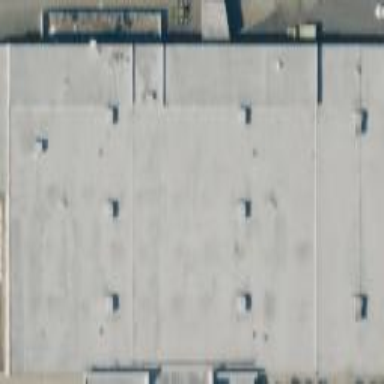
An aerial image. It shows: Supermarket building.